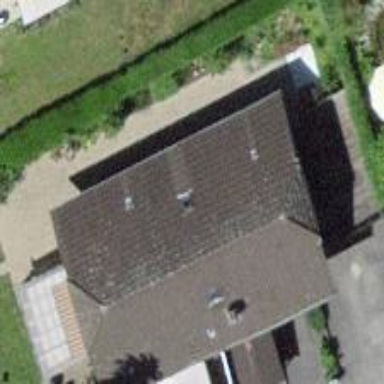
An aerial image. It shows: Hipped roof on residential building.